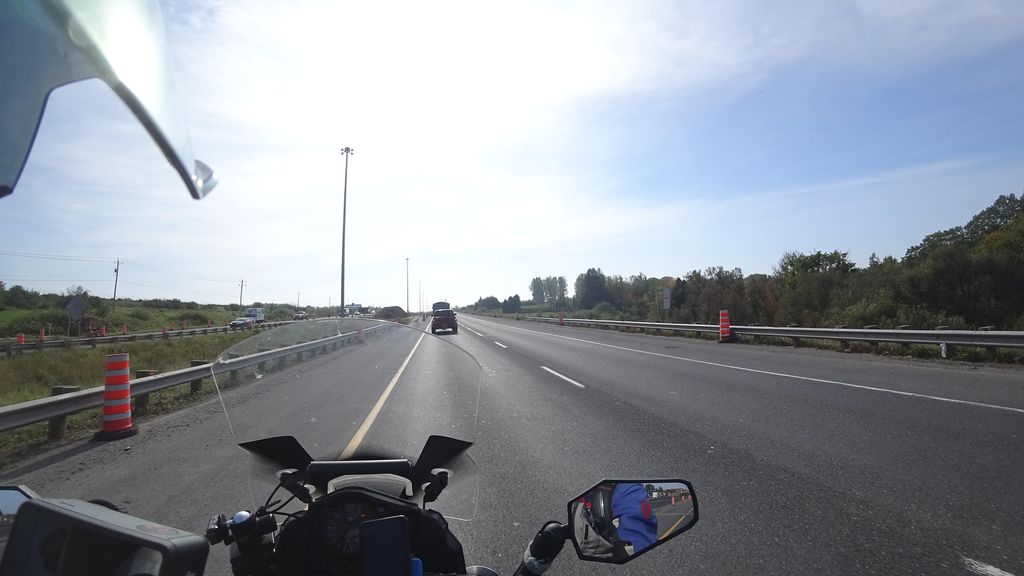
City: quebec_city